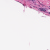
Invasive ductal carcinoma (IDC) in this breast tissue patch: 0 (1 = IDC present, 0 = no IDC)